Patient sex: F
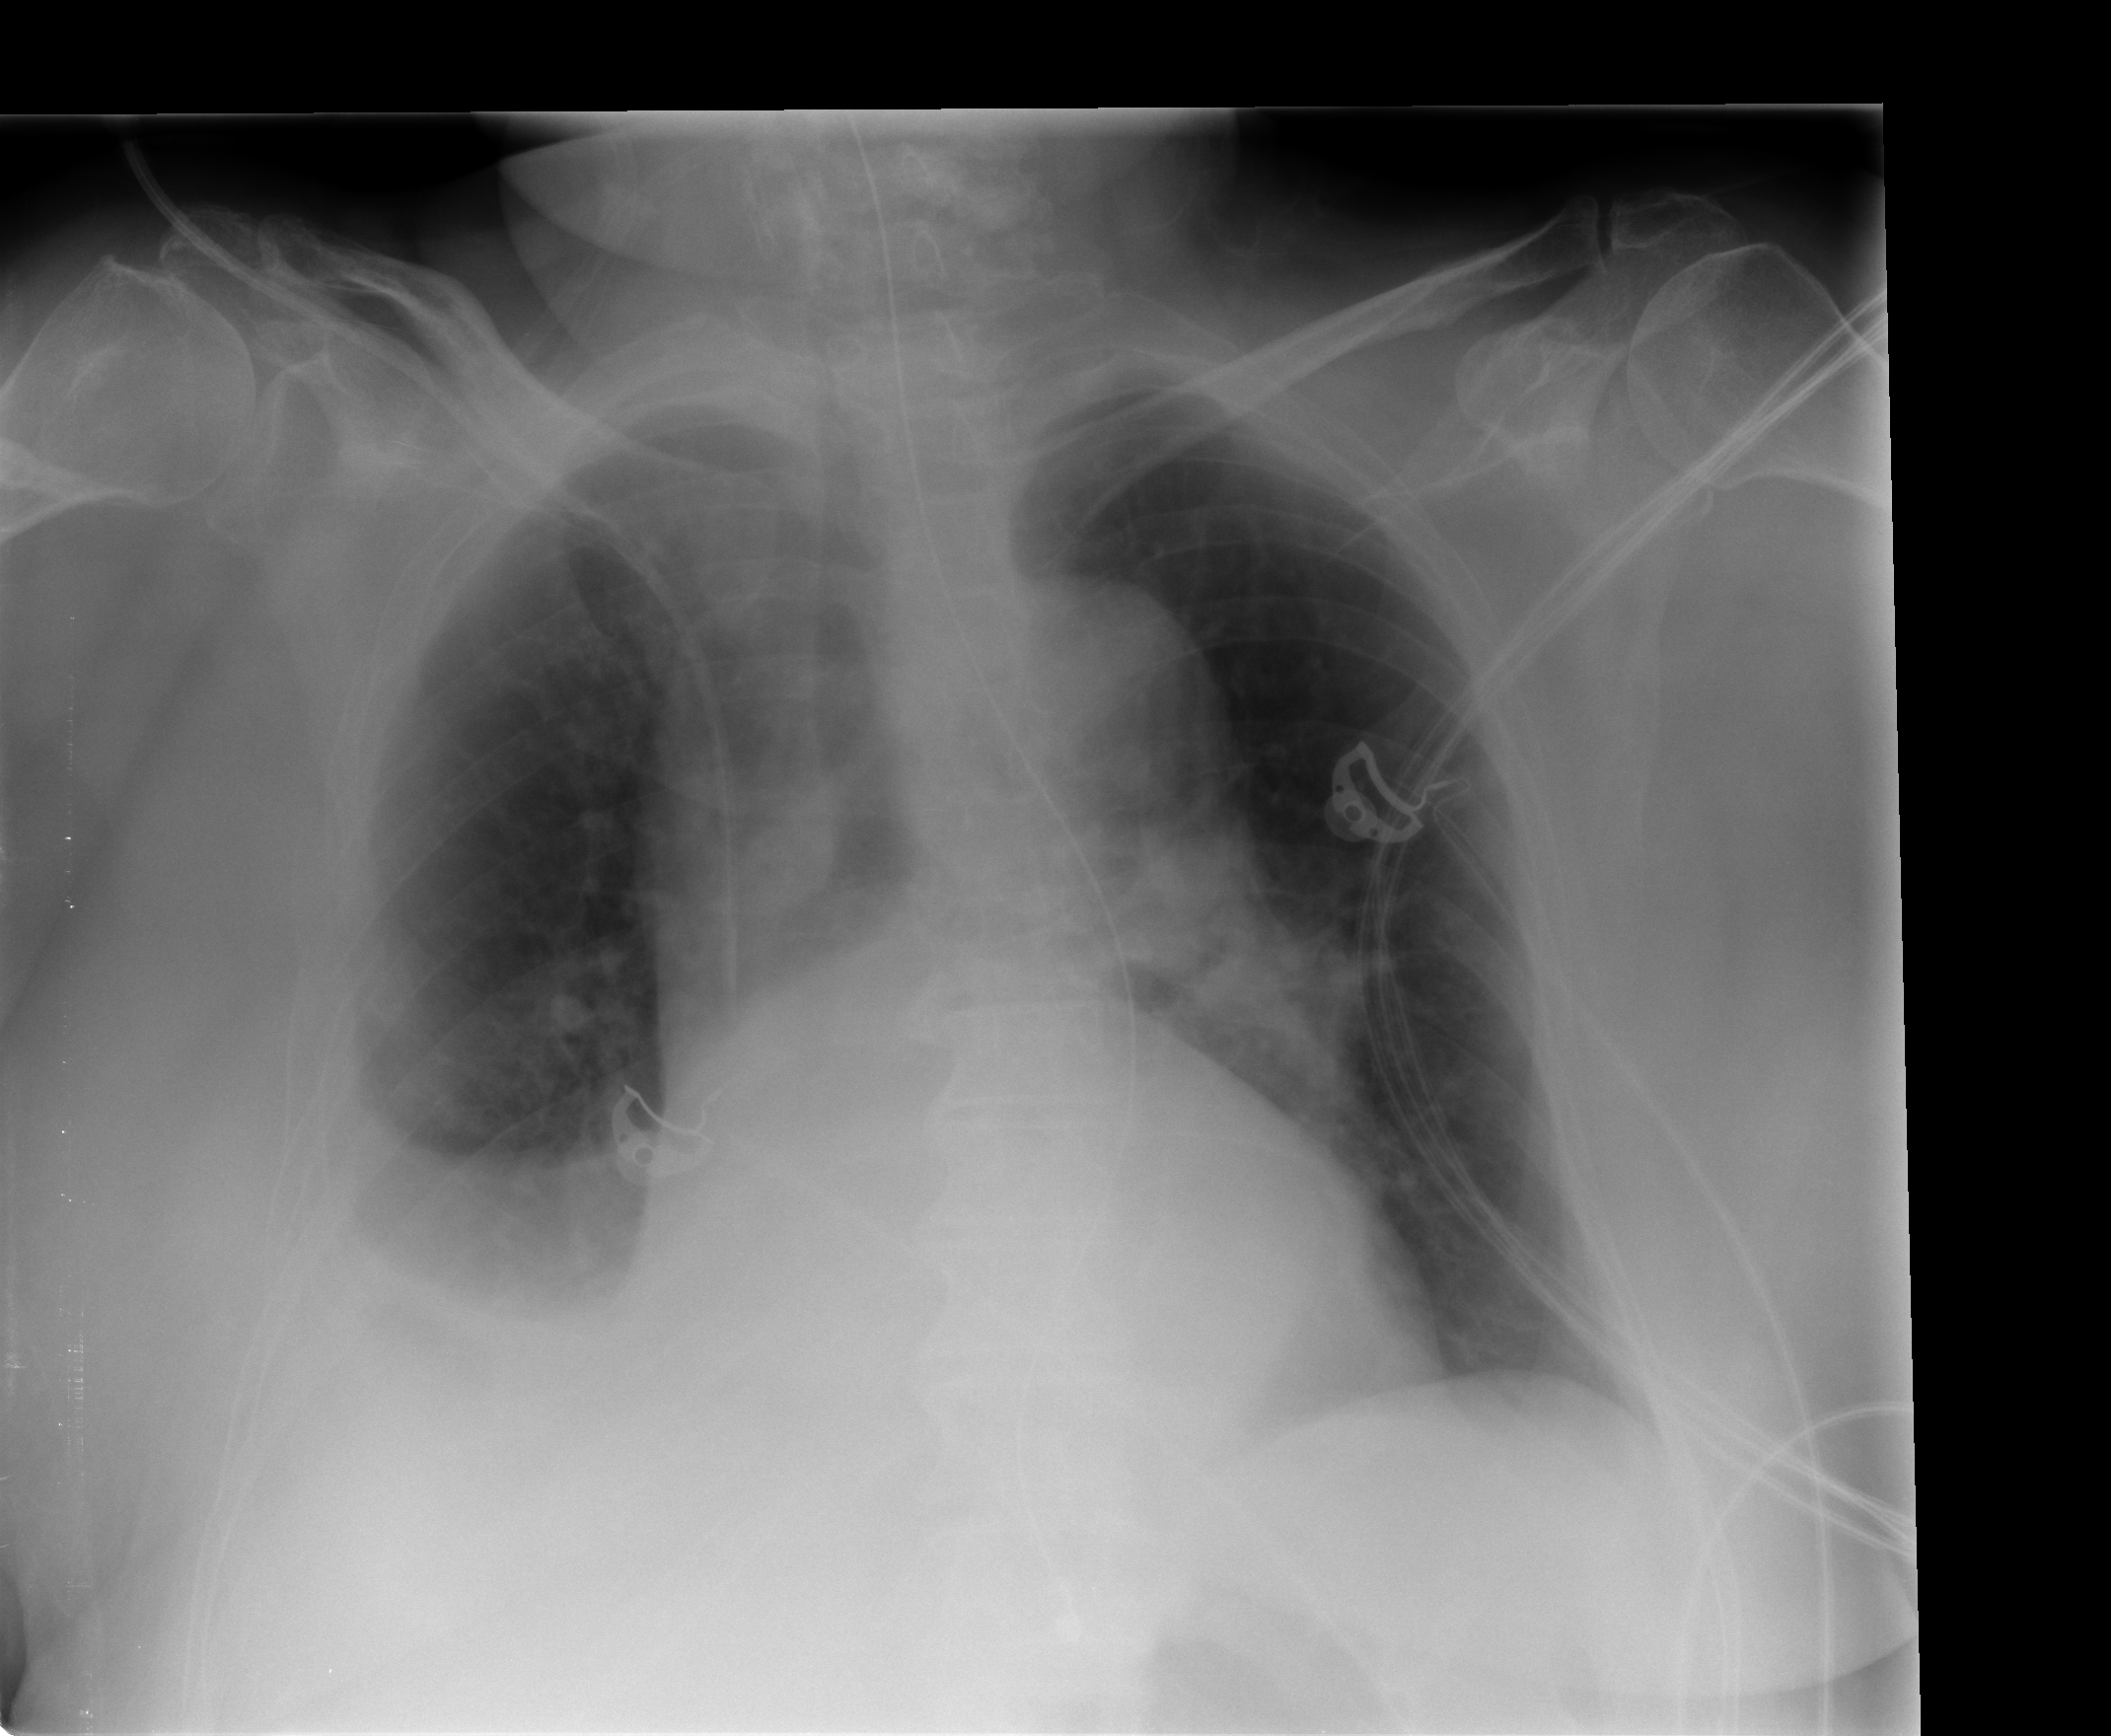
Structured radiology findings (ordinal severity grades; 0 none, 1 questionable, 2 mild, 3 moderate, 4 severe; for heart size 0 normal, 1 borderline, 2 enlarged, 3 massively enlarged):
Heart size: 0
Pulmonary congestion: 1
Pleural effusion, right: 2
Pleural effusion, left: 1
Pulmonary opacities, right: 2
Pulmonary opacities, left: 0
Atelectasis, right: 2
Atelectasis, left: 0